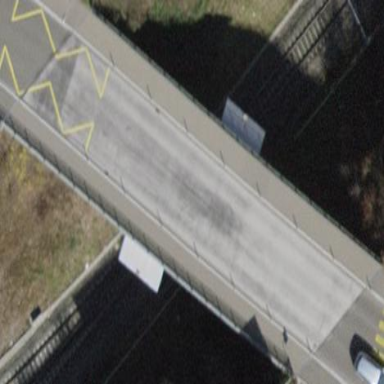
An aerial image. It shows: Man-made bridge.